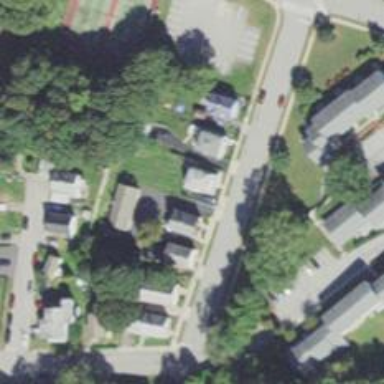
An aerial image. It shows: Residential driveway designated as service road.